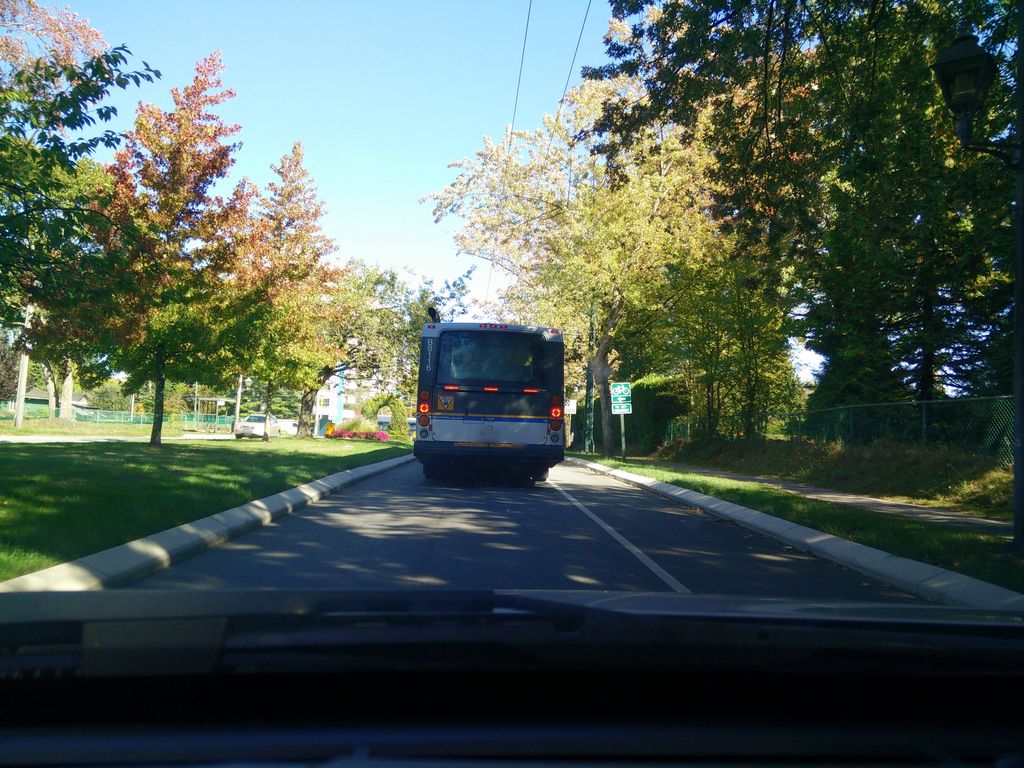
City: vancouver